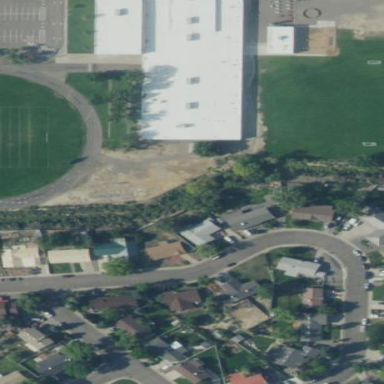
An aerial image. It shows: School building.